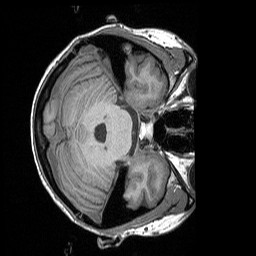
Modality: T1w
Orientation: axial
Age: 23
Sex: female
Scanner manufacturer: siemens
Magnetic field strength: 3 T
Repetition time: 1.9 s
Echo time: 0.00252 s